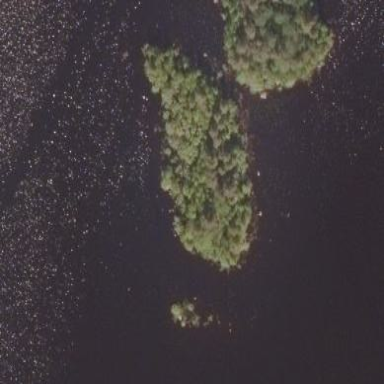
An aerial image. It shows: Island covered in forest.